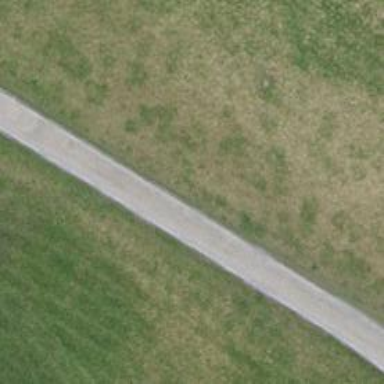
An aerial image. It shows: Footway with surface of fine gravel.